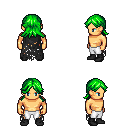
a pixel art fantasy rpg character, male body template, human, tanned skin, black tattered cape, white pants, green loose hair, black shoes, four views (front, back, left, right), 2x2 character sprite sheet, small pixel art, hard edges, no anti-aliasing